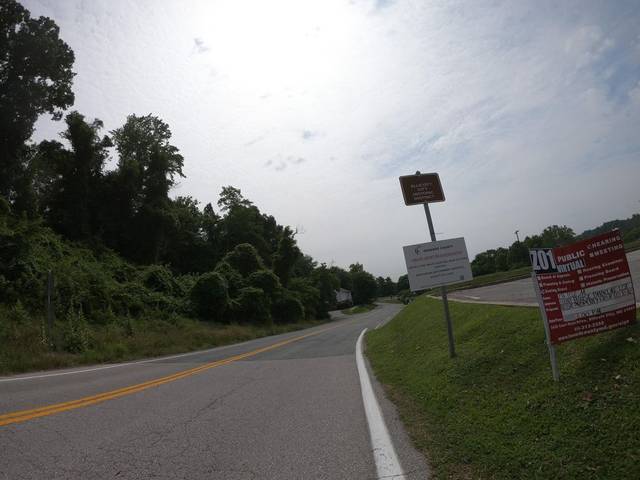
Region: United States
Coordinates: 39.27, -76.798